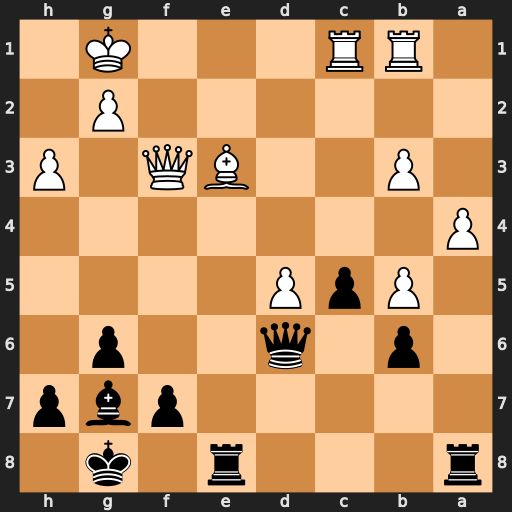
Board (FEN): r3r1k1/5pbp/1p1q2p1/1PpP4/P7/1P2BQ1P/6P1/1RR3K1
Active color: b
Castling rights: -
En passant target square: -
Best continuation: Rxe3 Qxe3 Bd4